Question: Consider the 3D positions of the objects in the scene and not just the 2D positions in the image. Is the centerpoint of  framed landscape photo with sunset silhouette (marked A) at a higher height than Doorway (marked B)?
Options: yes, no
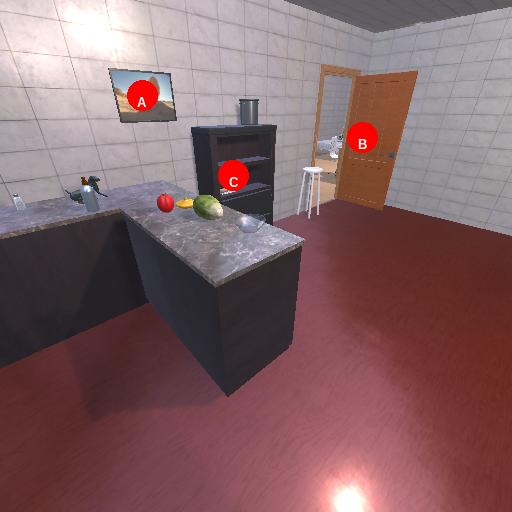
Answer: yes